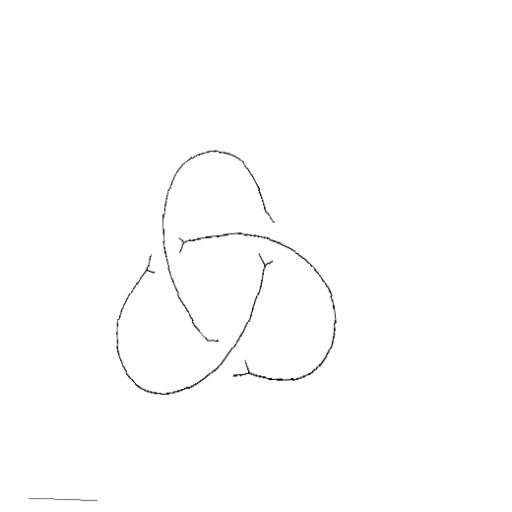
Crossing number: 3